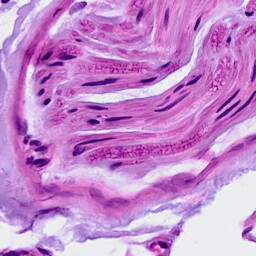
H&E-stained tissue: Breast